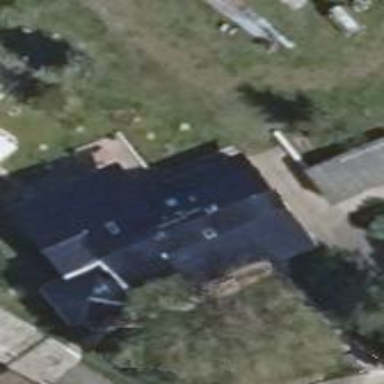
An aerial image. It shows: Black house with flat roof. It has different building parts.